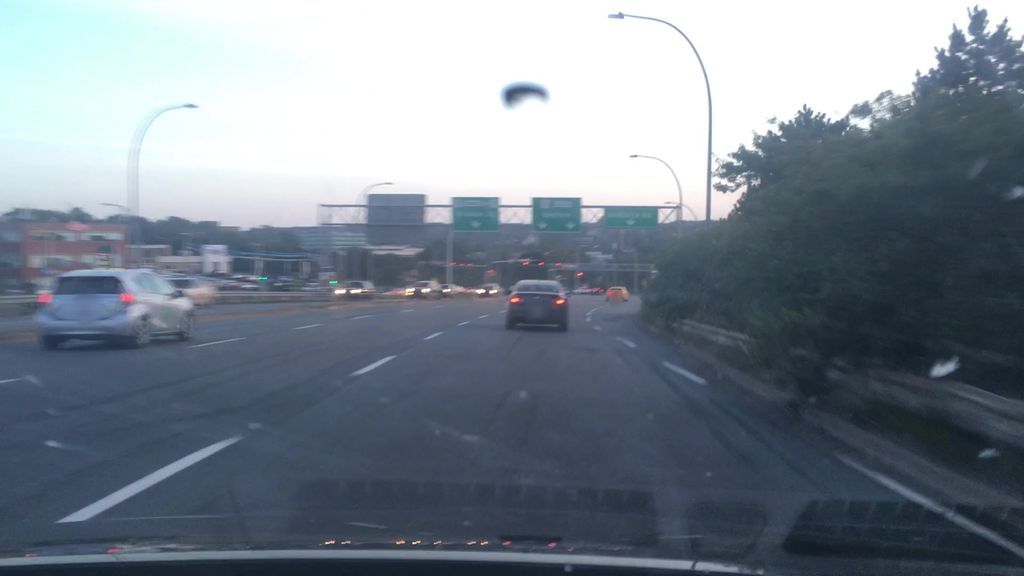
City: halifax